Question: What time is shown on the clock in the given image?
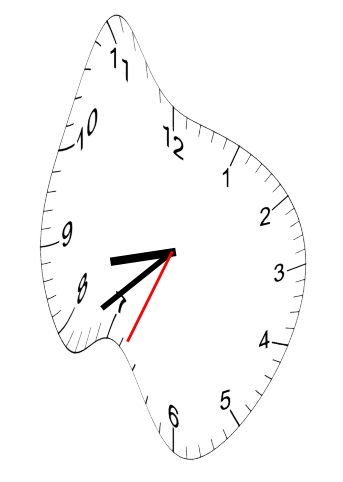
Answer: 08:38:34